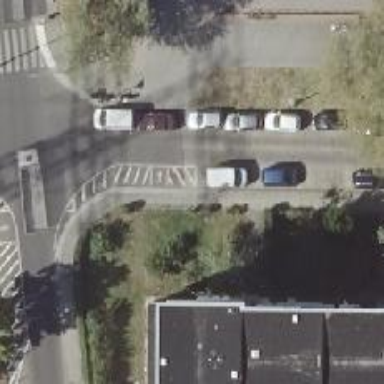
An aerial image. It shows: Road with "give way" sign.